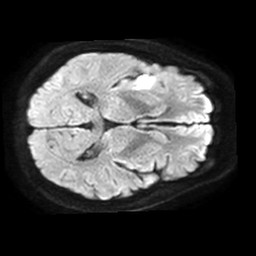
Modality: TRACE
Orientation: axial
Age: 56
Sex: male
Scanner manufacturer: philips
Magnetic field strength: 1.5 T
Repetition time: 3.267 s
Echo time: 0.06922 s